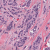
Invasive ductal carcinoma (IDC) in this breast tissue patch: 1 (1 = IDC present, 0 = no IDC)